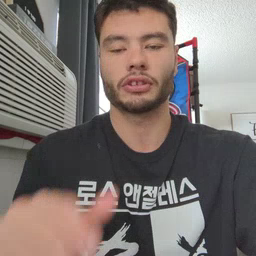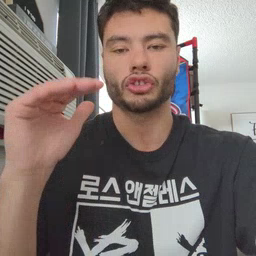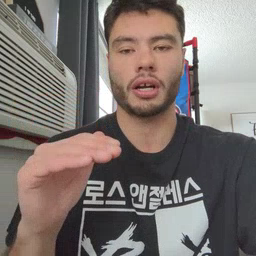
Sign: child